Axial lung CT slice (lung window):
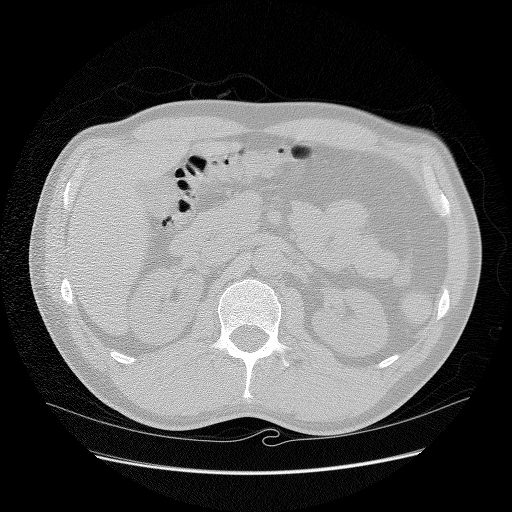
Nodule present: no